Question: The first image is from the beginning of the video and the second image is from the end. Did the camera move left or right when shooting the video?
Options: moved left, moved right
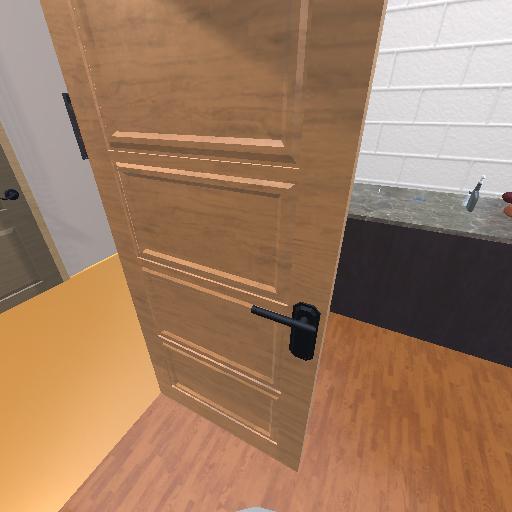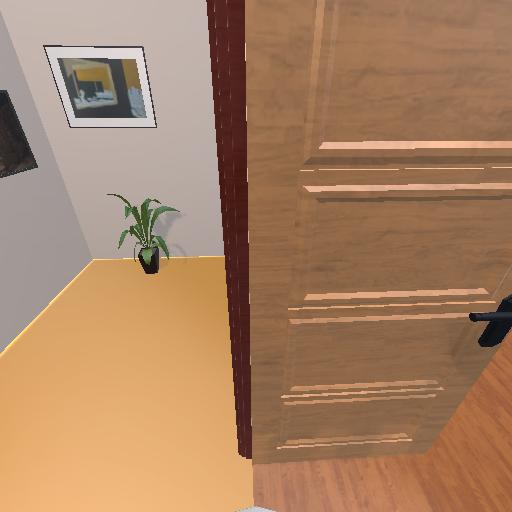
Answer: moved left